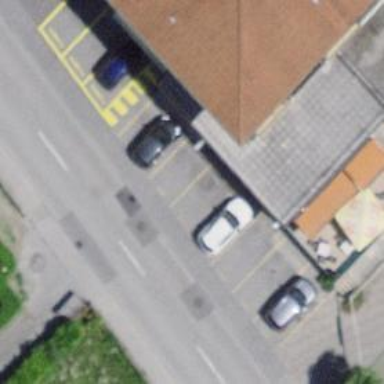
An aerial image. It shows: Restaurant.